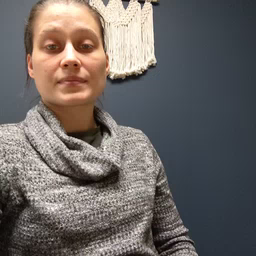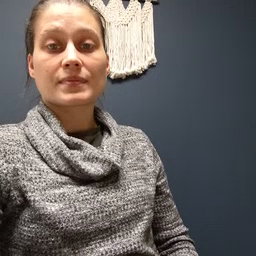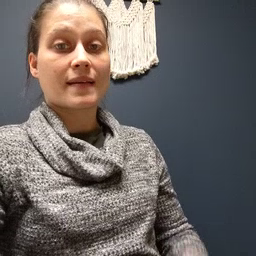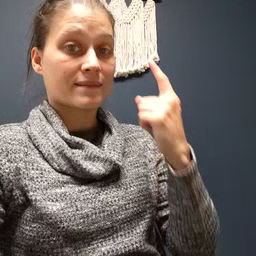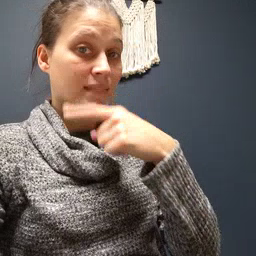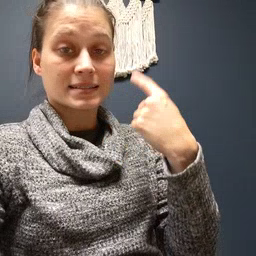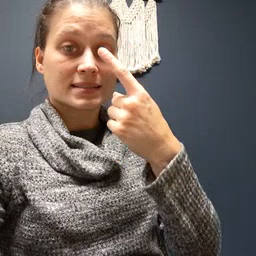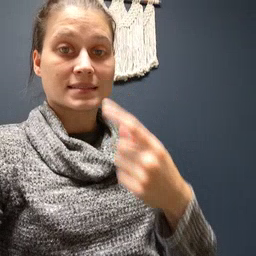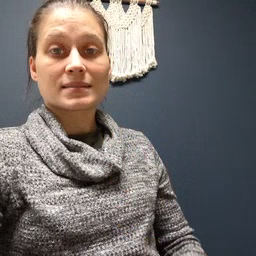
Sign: face